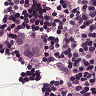
Metastatic tissue present: yes